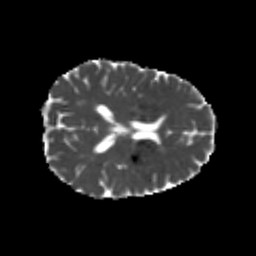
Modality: MD
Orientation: axial
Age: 26
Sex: female
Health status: healthy
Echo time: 0.074 s